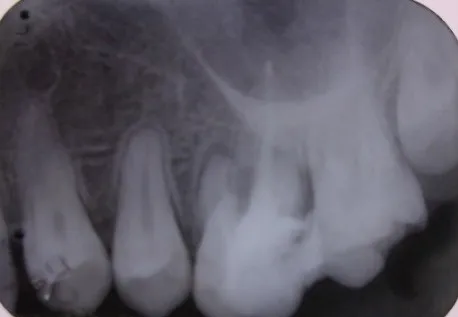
Tooth 2.2 with circumscribed radiolucency at the mesial root-level and incomplete root canal.
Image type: radiology (x_ray)